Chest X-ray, PA view. Patient: 54 years old, sex F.
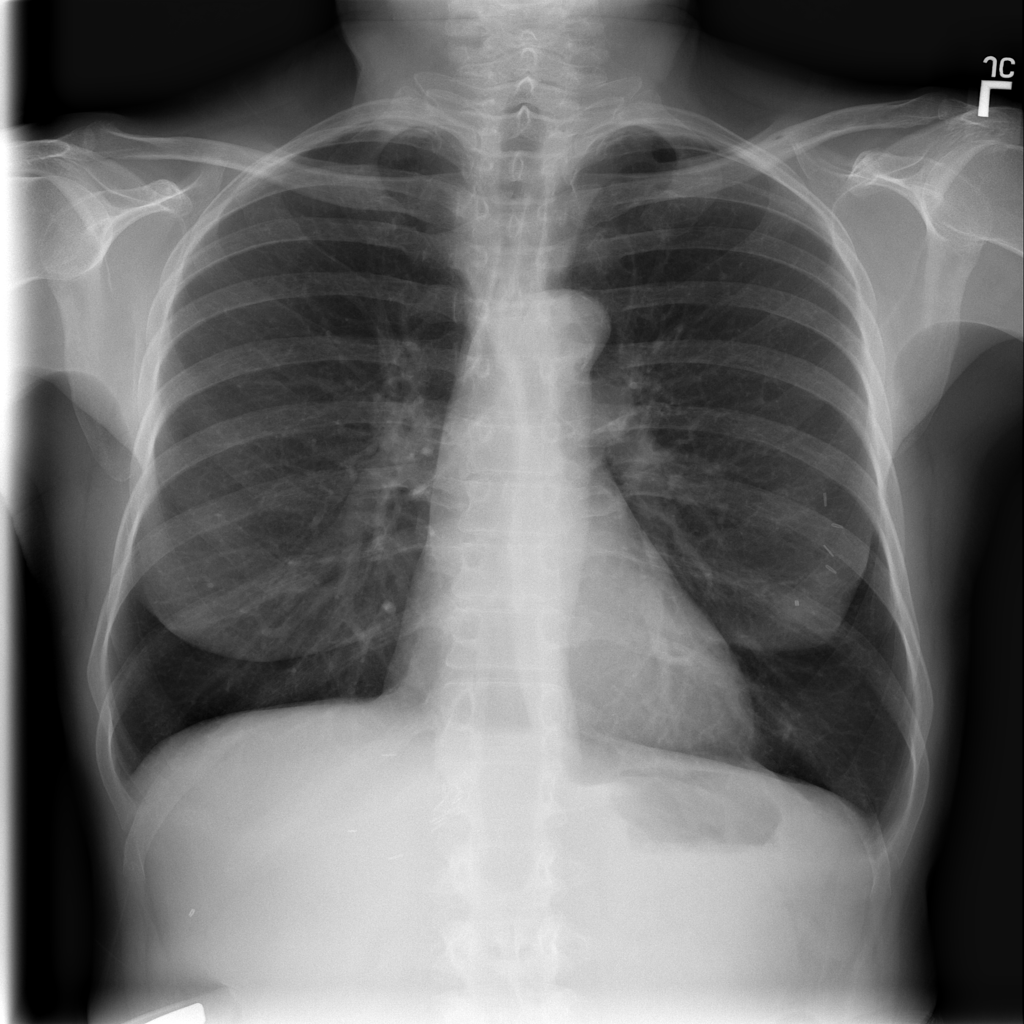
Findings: No Finding